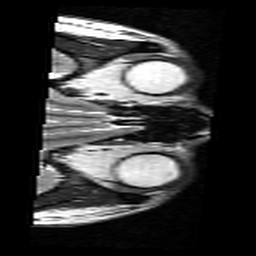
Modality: T2w
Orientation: axial
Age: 33
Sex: female
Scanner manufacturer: siemens
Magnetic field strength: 3 T
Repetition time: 7 s
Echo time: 0.085 s